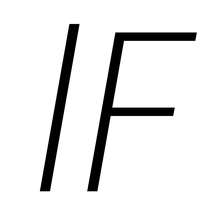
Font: Poppins-ExtraLightItalic